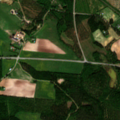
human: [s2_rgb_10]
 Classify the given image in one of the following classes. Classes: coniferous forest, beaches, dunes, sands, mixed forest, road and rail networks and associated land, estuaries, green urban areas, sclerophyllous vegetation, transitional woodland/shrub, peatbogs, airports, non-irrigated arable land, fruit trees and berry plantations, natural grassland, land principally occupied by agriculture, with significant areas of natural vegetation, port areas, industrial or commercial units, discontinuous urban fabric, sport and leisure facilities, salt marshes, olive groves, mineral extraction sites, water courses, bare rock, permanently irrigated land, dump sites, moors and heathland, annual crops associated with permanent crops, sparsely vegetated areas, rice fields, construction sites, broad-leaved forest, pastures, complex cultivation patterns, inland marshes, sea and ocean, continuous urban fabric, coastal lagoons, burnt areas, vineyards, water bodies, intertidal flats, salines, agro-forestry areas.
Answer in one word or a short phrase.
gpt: non-irrigated arable land, broad-leaved forest, coniferous forest, mixed forest